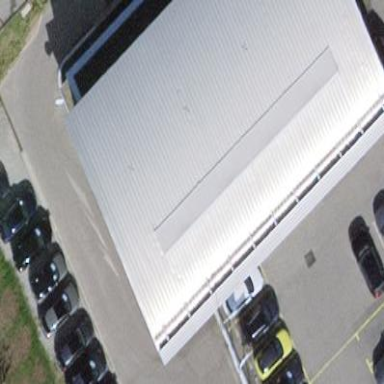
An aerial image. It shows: Car shop building.